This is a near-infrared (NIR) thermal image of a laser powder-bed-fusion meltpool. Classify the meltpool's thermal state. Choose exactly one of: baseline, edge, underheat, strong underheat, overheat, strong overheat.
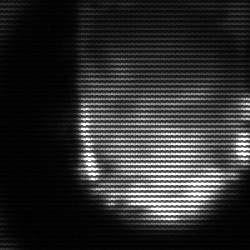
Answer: baseline